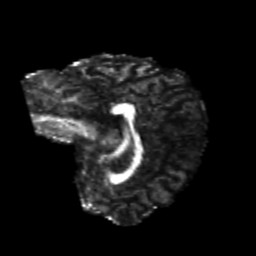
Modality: FA
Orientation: sagittal
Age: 25
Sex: male
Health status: healthy
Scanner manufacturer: philips
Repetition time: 7.389 s
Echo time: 0.08599 s